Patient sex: F
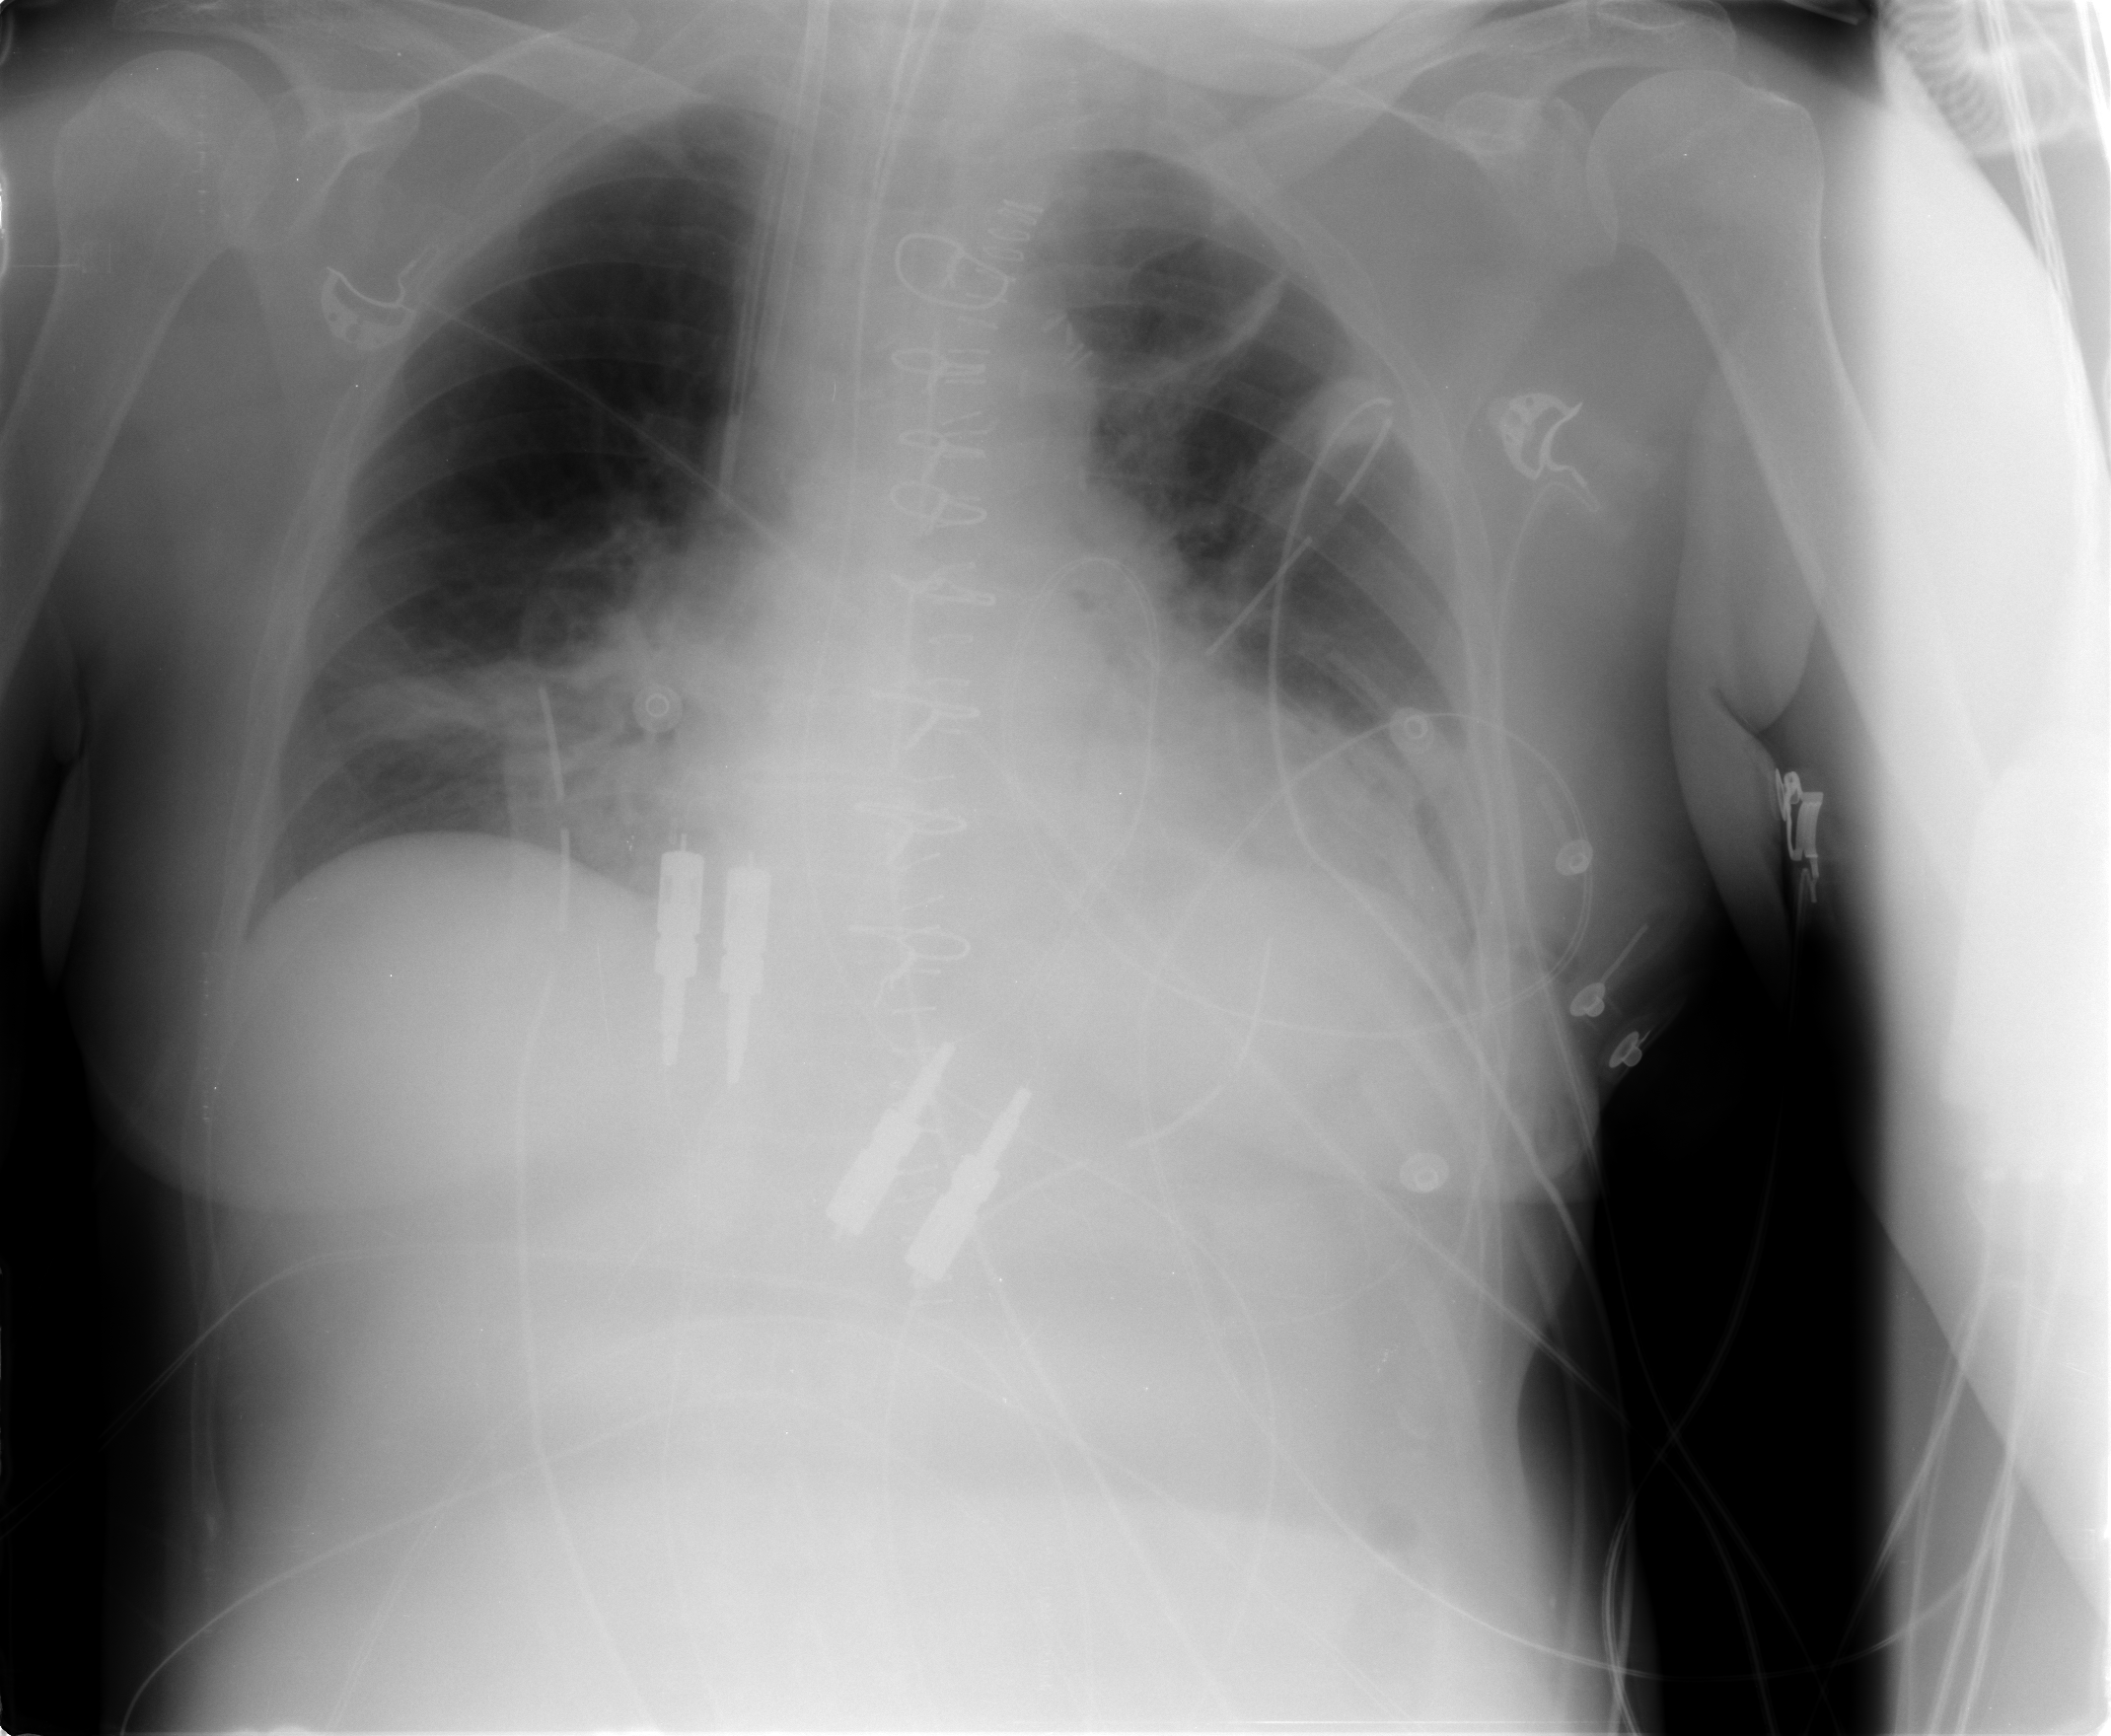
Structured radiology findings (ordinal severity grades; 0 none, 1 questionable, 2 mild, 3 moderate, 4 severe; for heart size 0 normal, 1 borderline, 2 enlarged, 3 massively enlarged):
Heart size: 0
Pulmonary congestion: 0
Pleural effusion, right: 0
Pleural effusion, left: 2
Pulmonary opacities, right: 0
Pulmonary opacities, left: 0
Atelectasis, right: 2
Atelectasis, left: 2